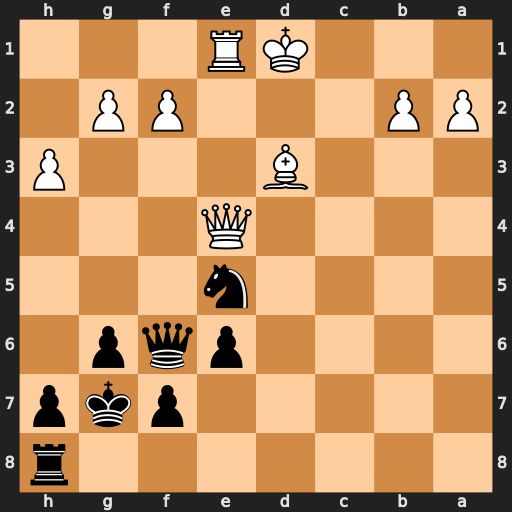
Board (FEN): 7r/5pkp/4pqp1/4n3/4Q3/3B3P/PP3PP1/3KR3
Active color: b
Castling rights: -
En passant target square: -
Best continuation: Nxd3 Qxd3 Rd8 Qxd8 Qxd8+